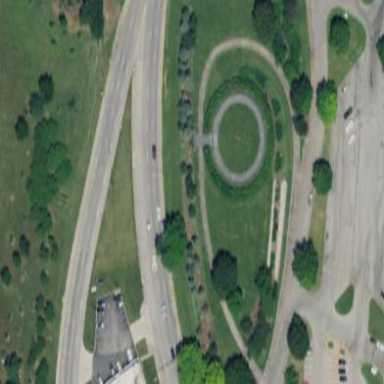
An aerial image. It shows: Historical war memorial.